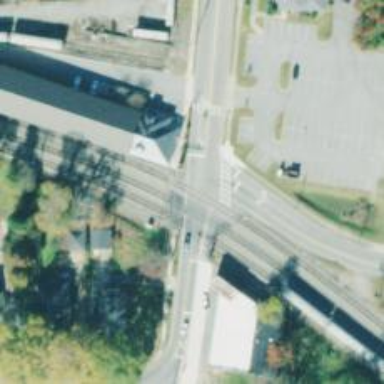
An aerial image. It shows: Level crossing with lights at railway intersection.